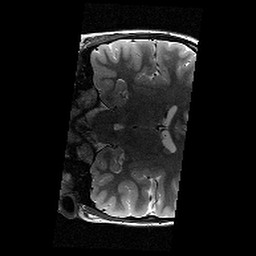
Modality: T2w
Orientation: coronal
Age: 10
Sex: female
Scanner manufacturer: siemens
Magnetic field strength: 3 T
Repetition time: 9.23 s
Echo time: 0.067 s